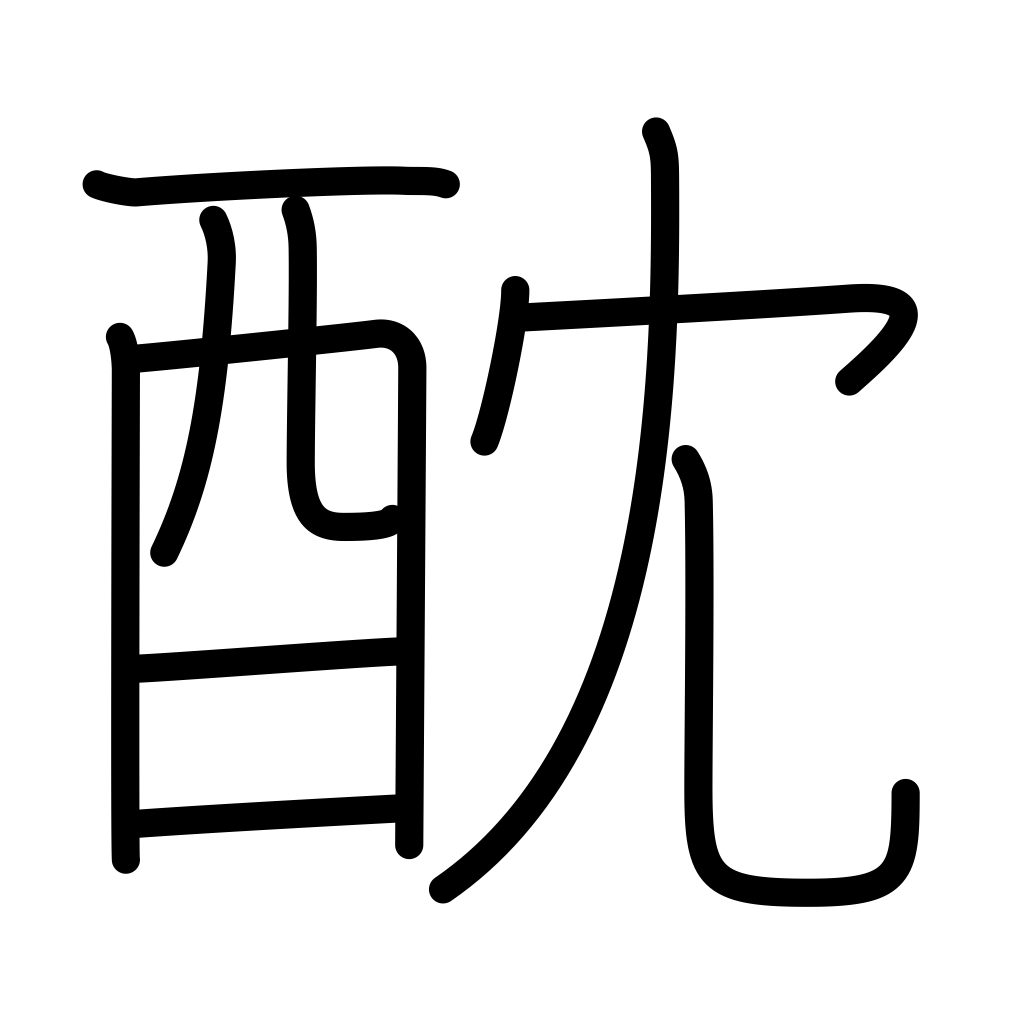
Meaning: addiction, poison